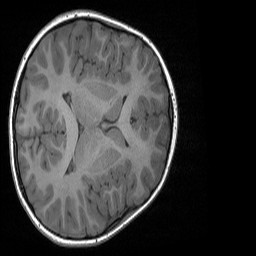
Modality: T1w
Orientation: axial
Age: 7
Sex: female
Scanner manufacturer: siemens
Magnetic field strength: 3 T
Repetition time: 1.65 s
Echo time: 0.00203 s